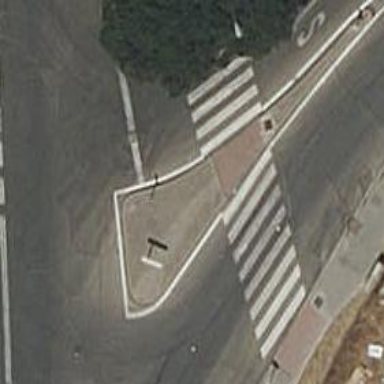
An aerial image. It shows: Marked road crossing.